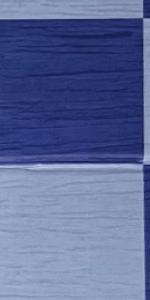
Label: Empty